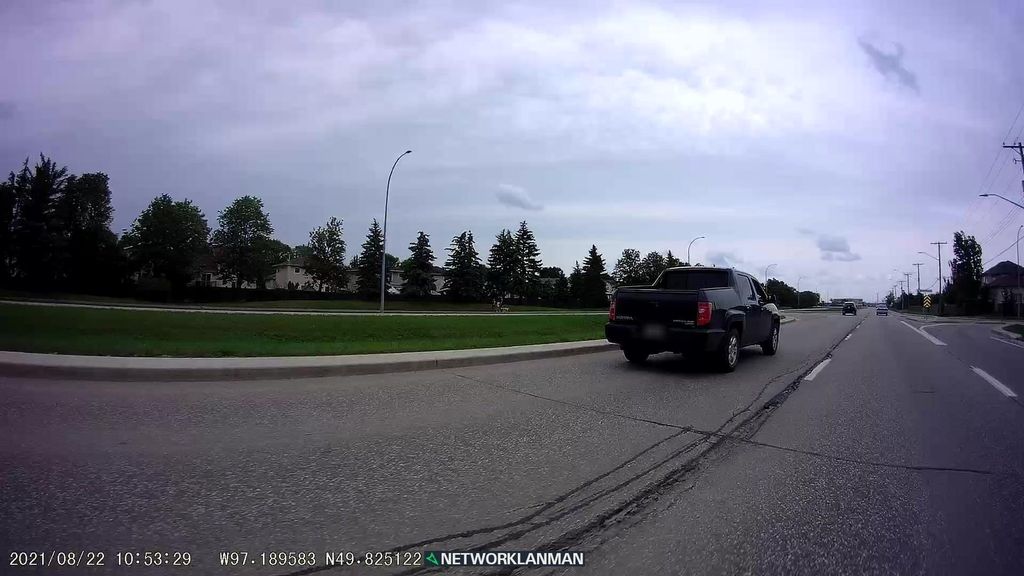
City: winnipeg